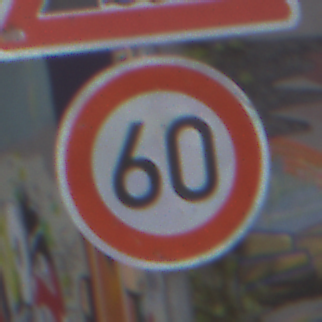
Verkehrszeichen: Geschwindigkeit60
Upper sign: BeweglicheBruecke
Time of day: MorningAfternoon
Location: Outdoor (Urban)
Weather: PartlyCloudy
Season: NotSpecified
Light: Natural